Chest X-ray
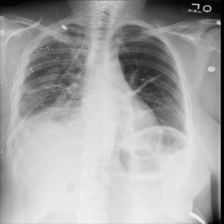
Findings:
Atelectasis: positive
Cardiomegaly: negative
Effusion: negative
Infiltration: negative
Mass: negative
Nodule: negative
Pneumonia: negative
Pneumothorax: positive
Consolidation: negative
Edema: negative
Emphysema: negative
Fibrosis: negative
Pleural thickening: negative
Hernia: negative